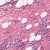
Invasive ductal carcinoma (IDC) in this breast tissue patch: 1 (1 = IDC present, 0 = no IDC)